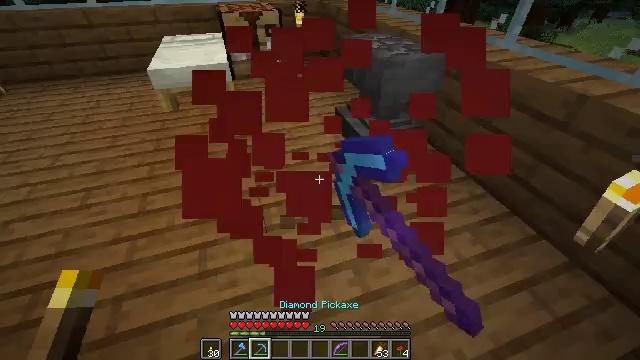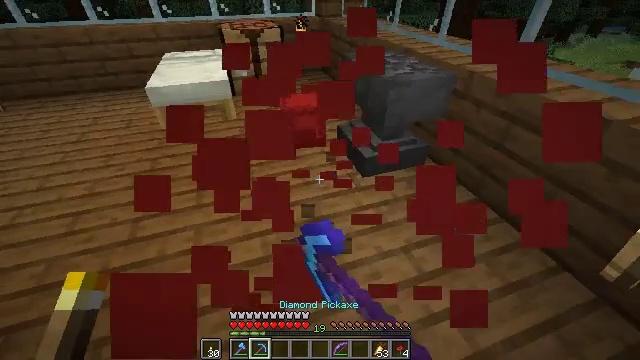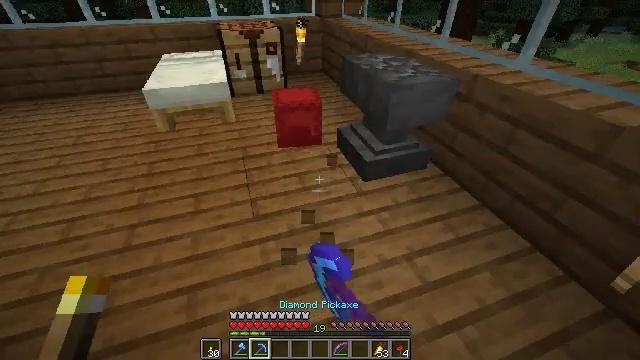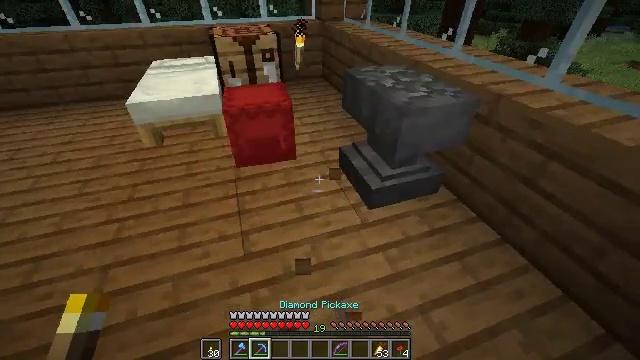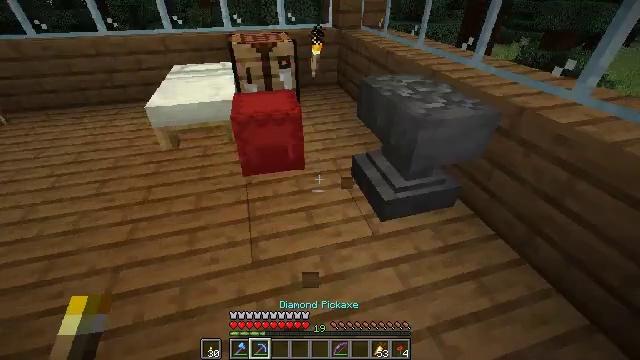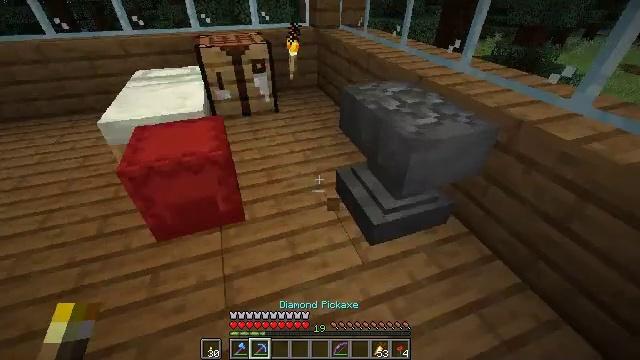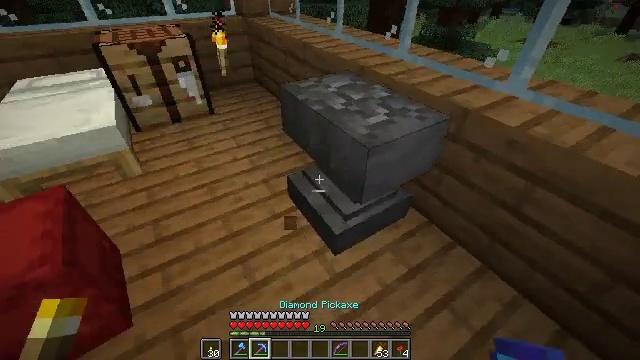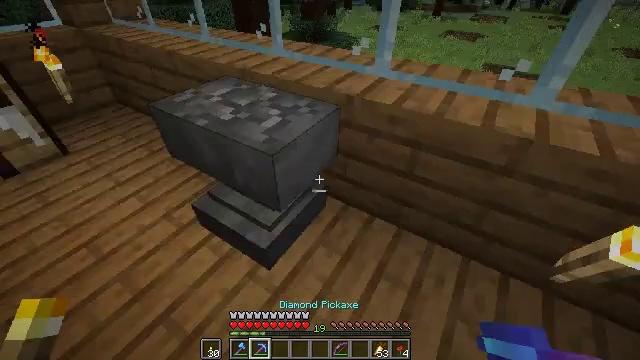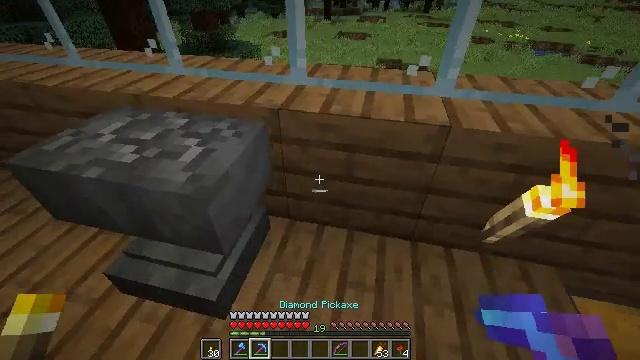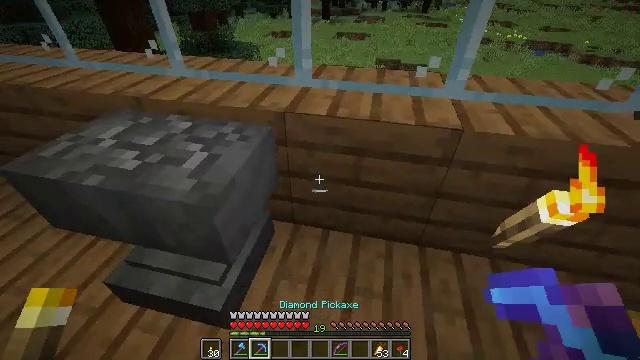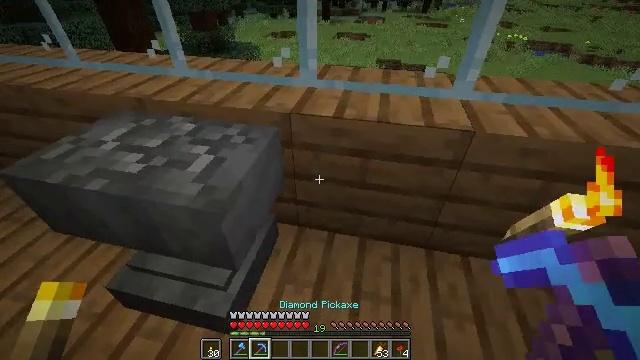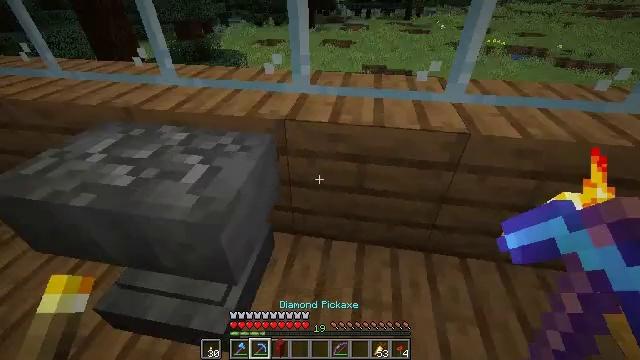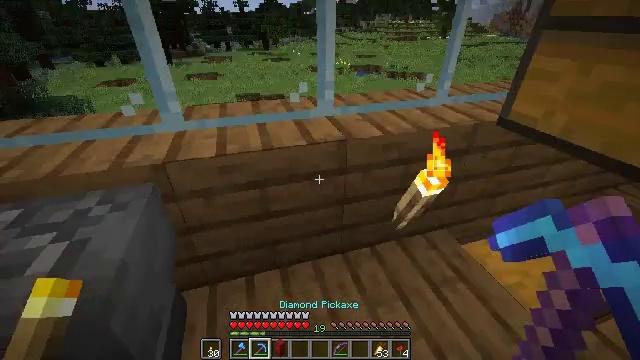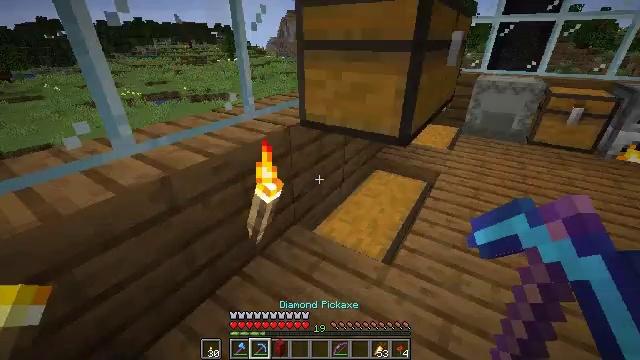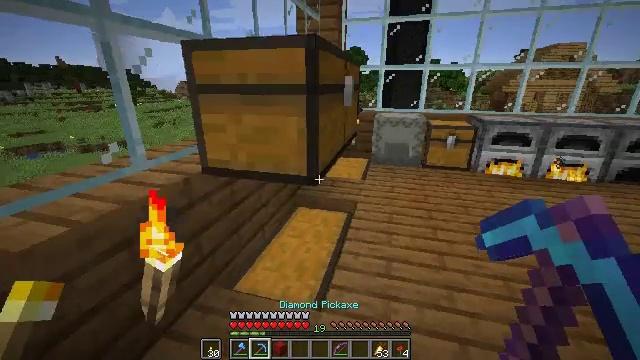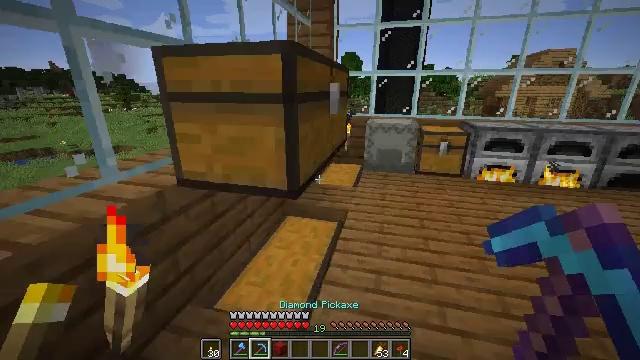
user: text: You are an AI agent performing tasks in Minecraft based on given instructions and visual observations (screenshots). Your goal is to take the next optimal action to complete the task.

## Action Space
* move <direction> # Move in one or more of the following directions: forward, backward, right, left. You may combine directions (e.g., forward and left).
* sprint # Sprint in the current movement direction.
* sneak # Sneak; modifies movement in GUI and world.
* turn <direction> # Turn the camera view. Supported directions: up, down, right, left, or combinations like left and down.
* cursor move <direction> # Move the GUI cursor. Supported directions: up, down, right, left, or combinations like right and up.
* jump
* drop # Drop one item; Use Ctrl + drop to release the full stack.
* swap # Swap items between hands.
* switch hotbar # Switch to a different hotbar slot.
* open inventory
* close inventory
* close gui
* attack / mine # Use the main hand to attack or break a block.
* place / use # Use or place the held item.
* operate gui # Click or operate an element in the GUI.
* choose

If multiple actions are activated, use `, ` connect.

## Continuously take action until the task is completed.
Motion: motion action
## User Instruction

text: Mine the light gray shulker box.
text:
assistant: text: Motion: move forward, turn up, attack / mine
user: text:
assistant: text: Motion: move forward
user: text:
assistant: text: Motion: move forward
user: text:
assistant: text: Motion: move forward, turn left and up
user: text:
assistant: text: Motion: move forward, turn right
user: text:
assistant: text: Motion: move forward, turn right and down
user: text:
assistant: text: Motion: move forward, turn right
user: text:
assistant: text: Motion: turn right and up
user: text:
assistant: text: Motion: no_op
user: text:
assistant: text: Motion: no_op
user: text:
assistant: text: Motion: turn right and up
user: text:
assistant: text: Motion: turn right and up
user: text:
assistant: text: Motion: move forward and move right, turn right and up
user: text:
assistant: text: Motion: move forward and move right, turn right and up
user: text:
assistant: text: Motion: move forward and move right, turn up
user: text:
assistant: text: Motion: move forward and move right
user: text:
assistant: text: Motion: move forward and move right
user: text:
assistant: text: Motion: move forward and move right
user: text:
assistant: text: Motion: move forward
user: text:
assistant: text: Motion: move forward
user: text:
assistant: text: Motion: move forward
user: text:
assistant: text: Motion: move forward
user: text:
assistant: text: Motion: move forward
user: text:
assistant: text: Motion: move forward
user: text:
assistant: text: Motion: move forward, turn down
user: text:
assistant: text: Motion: move forward, turn right and down
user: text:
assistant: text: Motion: turn right
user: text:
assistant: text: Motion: turn right and up
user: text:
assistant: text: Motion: turn right and up
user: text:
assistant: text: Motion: no_op